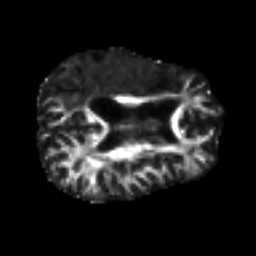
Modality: FA
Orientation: axial
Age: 54
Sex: male
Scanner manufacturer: siemens
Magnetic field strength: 3 T
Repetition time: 5.561 s
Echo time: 0.0788 s